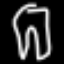
Label: pants